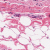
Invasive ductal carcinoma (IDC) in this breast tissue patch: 0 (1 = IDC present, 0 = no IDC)